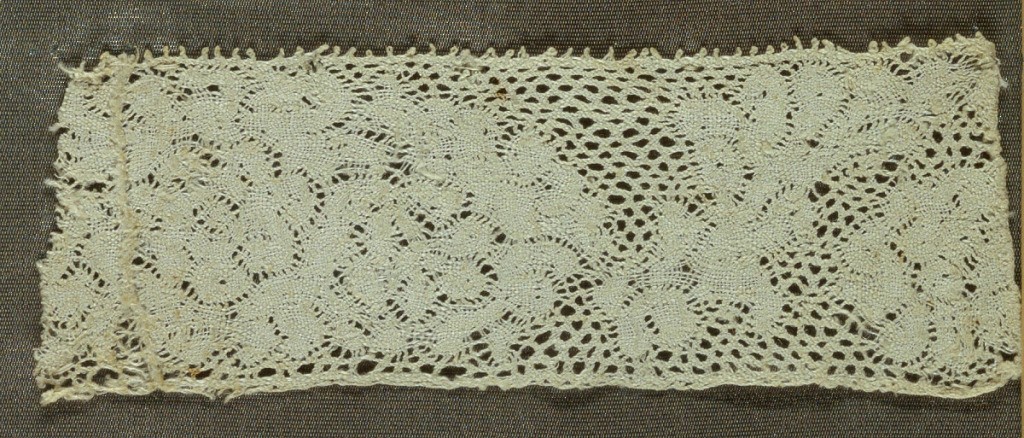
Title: Cooper Union Museum Lace Study Card
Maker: Cooper Union Museum
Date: late 17th century
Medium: linen Technique: bobbin lace
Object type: Border
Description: Narrow straight-edged border with a large, solidly massed floral design.